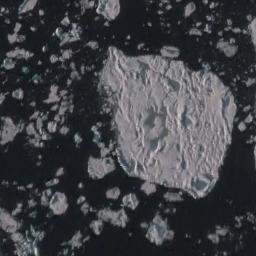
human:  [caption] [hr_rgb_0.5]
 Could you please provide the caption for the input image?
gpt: There are sea ice of different sizes .

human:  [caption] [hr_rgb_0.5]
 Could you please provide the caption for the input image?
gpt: A large piece of ice and many small pieces of ice around it are scattered on the deep blue sea .

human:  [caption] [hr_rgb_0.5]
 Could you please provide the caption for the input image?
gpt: There is a big ice and many small ice on the dark blue sea .

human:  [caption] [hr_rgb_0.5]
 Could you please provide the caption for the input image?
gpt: A large piece of sea ice and a lot of small pieces of sea ice float in the deep blue sea .

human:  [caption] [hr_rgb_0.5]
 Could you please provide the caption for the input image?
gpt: There are many small pieces of sea ice and a larger one .